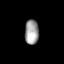
Tissue: lung
Cell type: Others
Senescence score: 0.5806
Nuclear area (px): 336
Mean DAPI intensity: 159.155